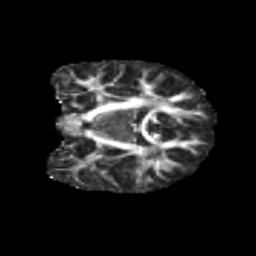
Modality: FA
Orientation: coronal
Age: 9
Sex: male
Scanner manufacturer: siemens
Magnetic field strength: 3 T
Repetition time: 3.8 s
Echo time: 0.07 s